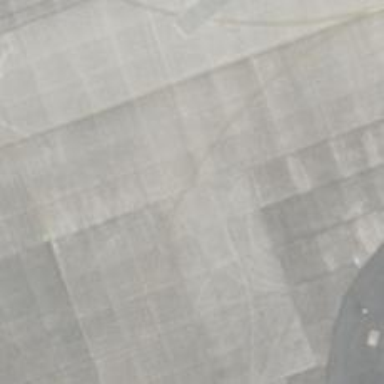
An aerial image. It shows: Taxiway at the airport with concrete surface.